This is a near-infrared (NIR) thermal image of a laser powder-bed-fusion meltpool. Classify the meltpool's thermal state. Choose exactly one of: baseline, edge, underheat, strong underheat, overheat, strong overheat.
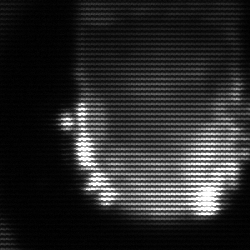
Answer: baseline